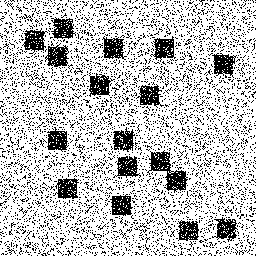
Squares: 17
Triangles: 0
Stars: 0
Total shapes: 17